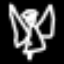
Label: angel